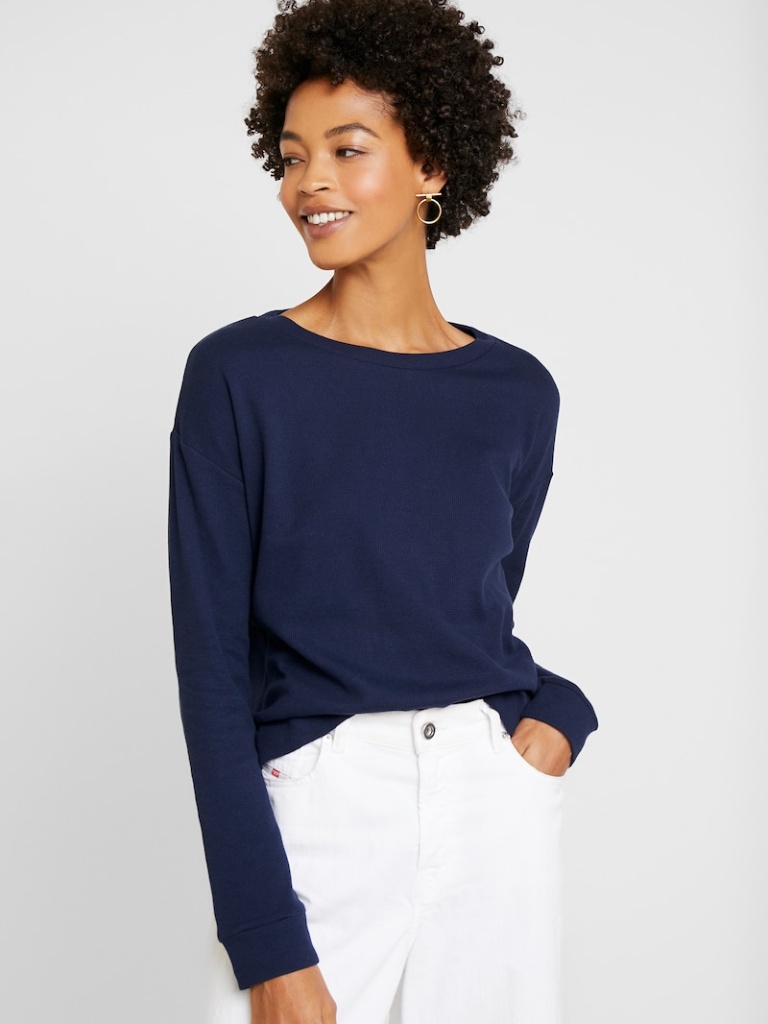
cotton relaxed a long-sleeved with the sleeves down hip length French Tucked crew sweatshirt